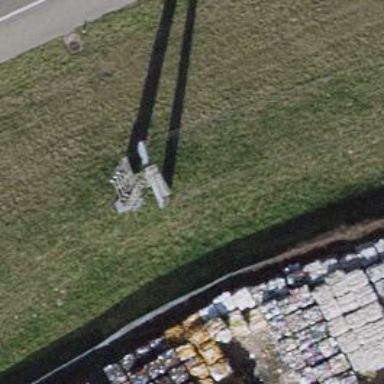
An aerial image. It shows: Concrete power tower.